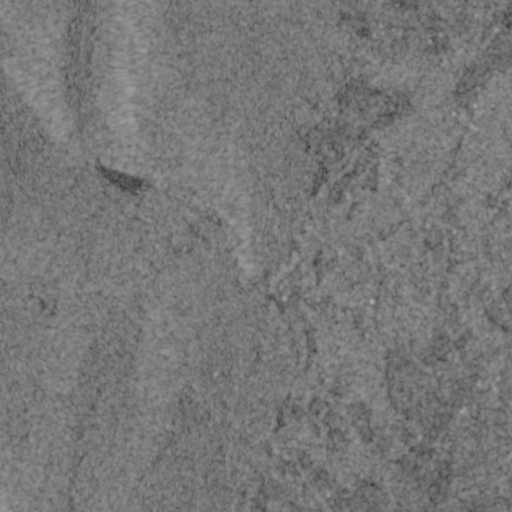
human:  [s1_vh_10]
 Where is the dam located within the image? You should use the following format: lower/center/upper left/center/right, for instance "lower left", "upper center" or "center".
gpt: The dam is located in the center left of the image.
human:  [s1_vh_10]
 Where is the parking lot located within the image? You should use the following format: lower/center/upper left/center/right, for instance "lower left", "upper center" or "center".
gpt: The parking lot is located in the upper left of the image.
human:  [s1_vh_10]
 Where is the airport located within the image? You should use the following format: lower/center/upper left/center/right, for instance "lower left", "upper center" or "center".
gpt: There is no airport in the image.

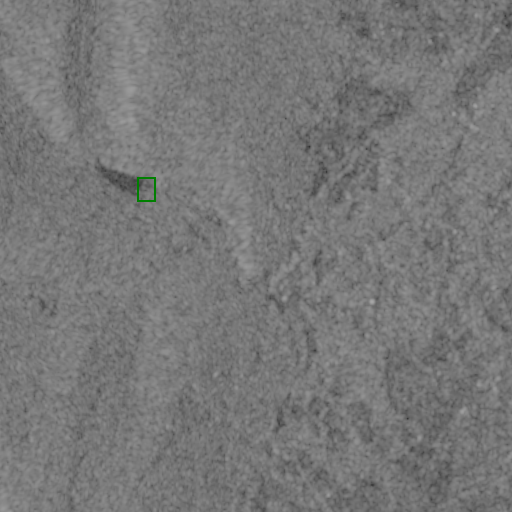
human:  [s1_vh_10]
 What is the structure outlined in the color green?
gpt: The structure outlined in green is a dam.
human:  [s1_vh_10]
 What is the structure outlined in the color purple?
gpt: There is no purple outline.